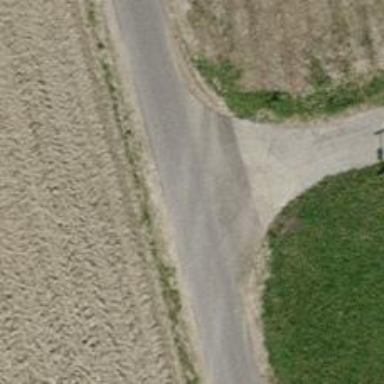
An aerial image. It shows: Asphalt track with grade1 tracktype.